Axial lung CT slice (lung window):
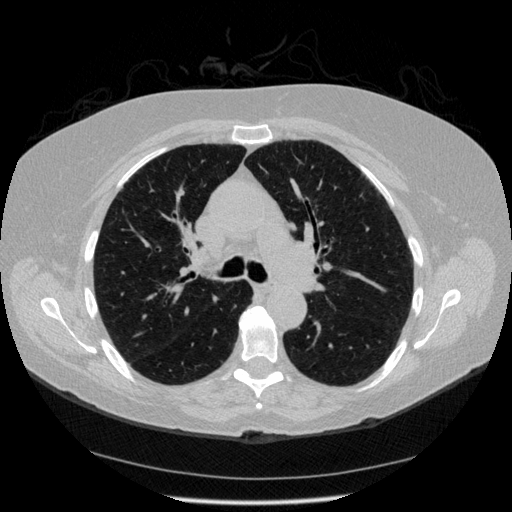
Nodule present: no